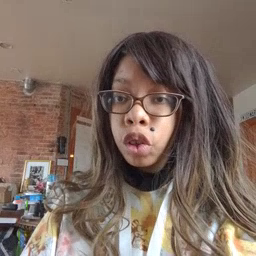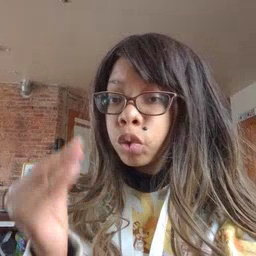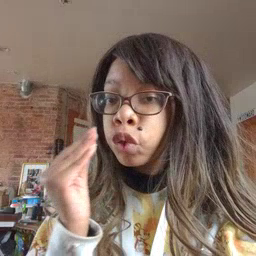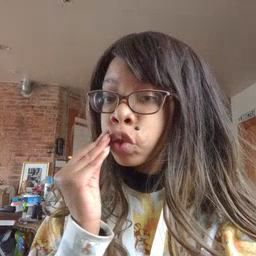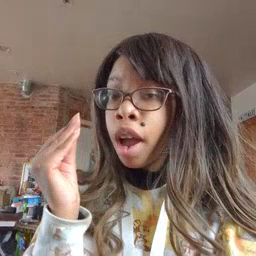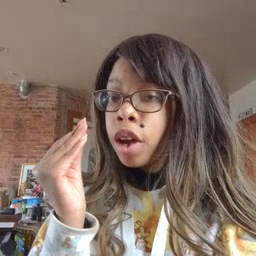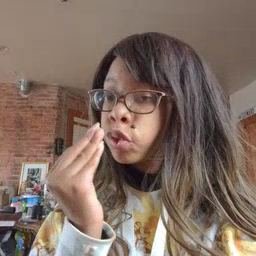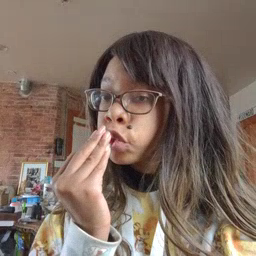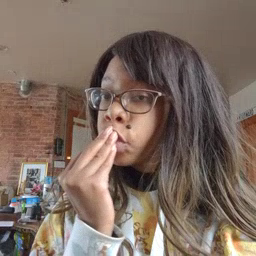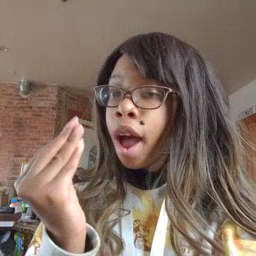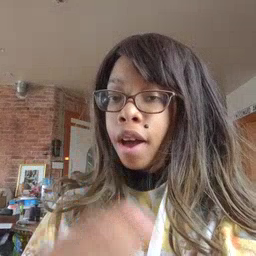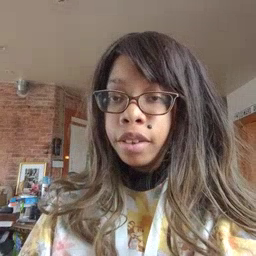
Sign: kiss